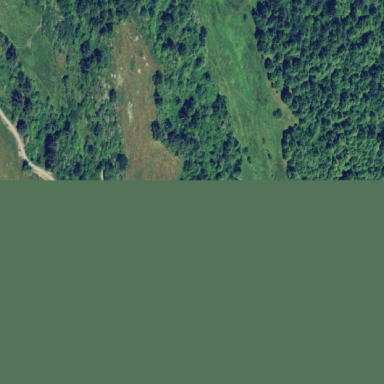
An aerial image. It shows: Forest area.